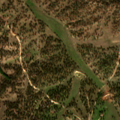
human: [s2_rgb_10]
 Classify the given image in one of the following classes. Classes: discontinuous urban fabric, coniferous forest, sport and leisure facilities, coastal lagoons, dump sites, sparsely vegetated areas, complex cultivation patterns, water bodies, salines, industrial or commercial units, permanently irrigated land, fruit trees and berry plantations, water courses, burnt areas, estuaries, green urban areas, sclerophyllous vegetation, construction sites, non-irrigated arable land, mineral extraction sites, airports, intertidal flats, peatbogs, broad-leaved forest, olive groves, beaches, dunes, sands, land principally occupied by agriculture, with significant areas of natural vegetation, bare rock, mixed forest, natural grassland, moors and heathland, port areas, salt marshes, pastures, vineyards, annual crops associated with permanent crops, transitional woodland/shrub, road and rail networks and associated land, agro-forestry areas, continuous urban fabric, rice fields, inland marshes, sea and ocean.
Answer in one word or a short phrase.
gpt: agro-forestry areas